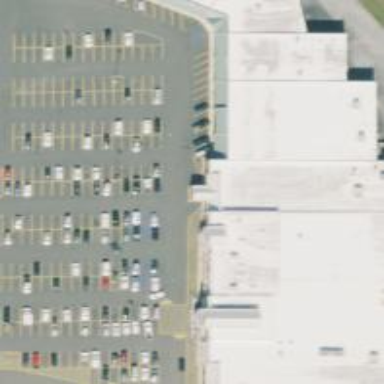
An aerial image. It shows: Supermarket building.